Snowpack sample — Snodgrass Mountain, Crested Butte, Colorado (2/4/25, 12:06 PM MST)
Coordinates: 38.923, -106.968
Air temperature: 35 °F
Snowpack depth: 80 cm
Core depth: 80 cm
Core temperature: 32 °F
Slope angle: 14°, slope face: 78°
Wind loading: low
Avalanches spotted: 0
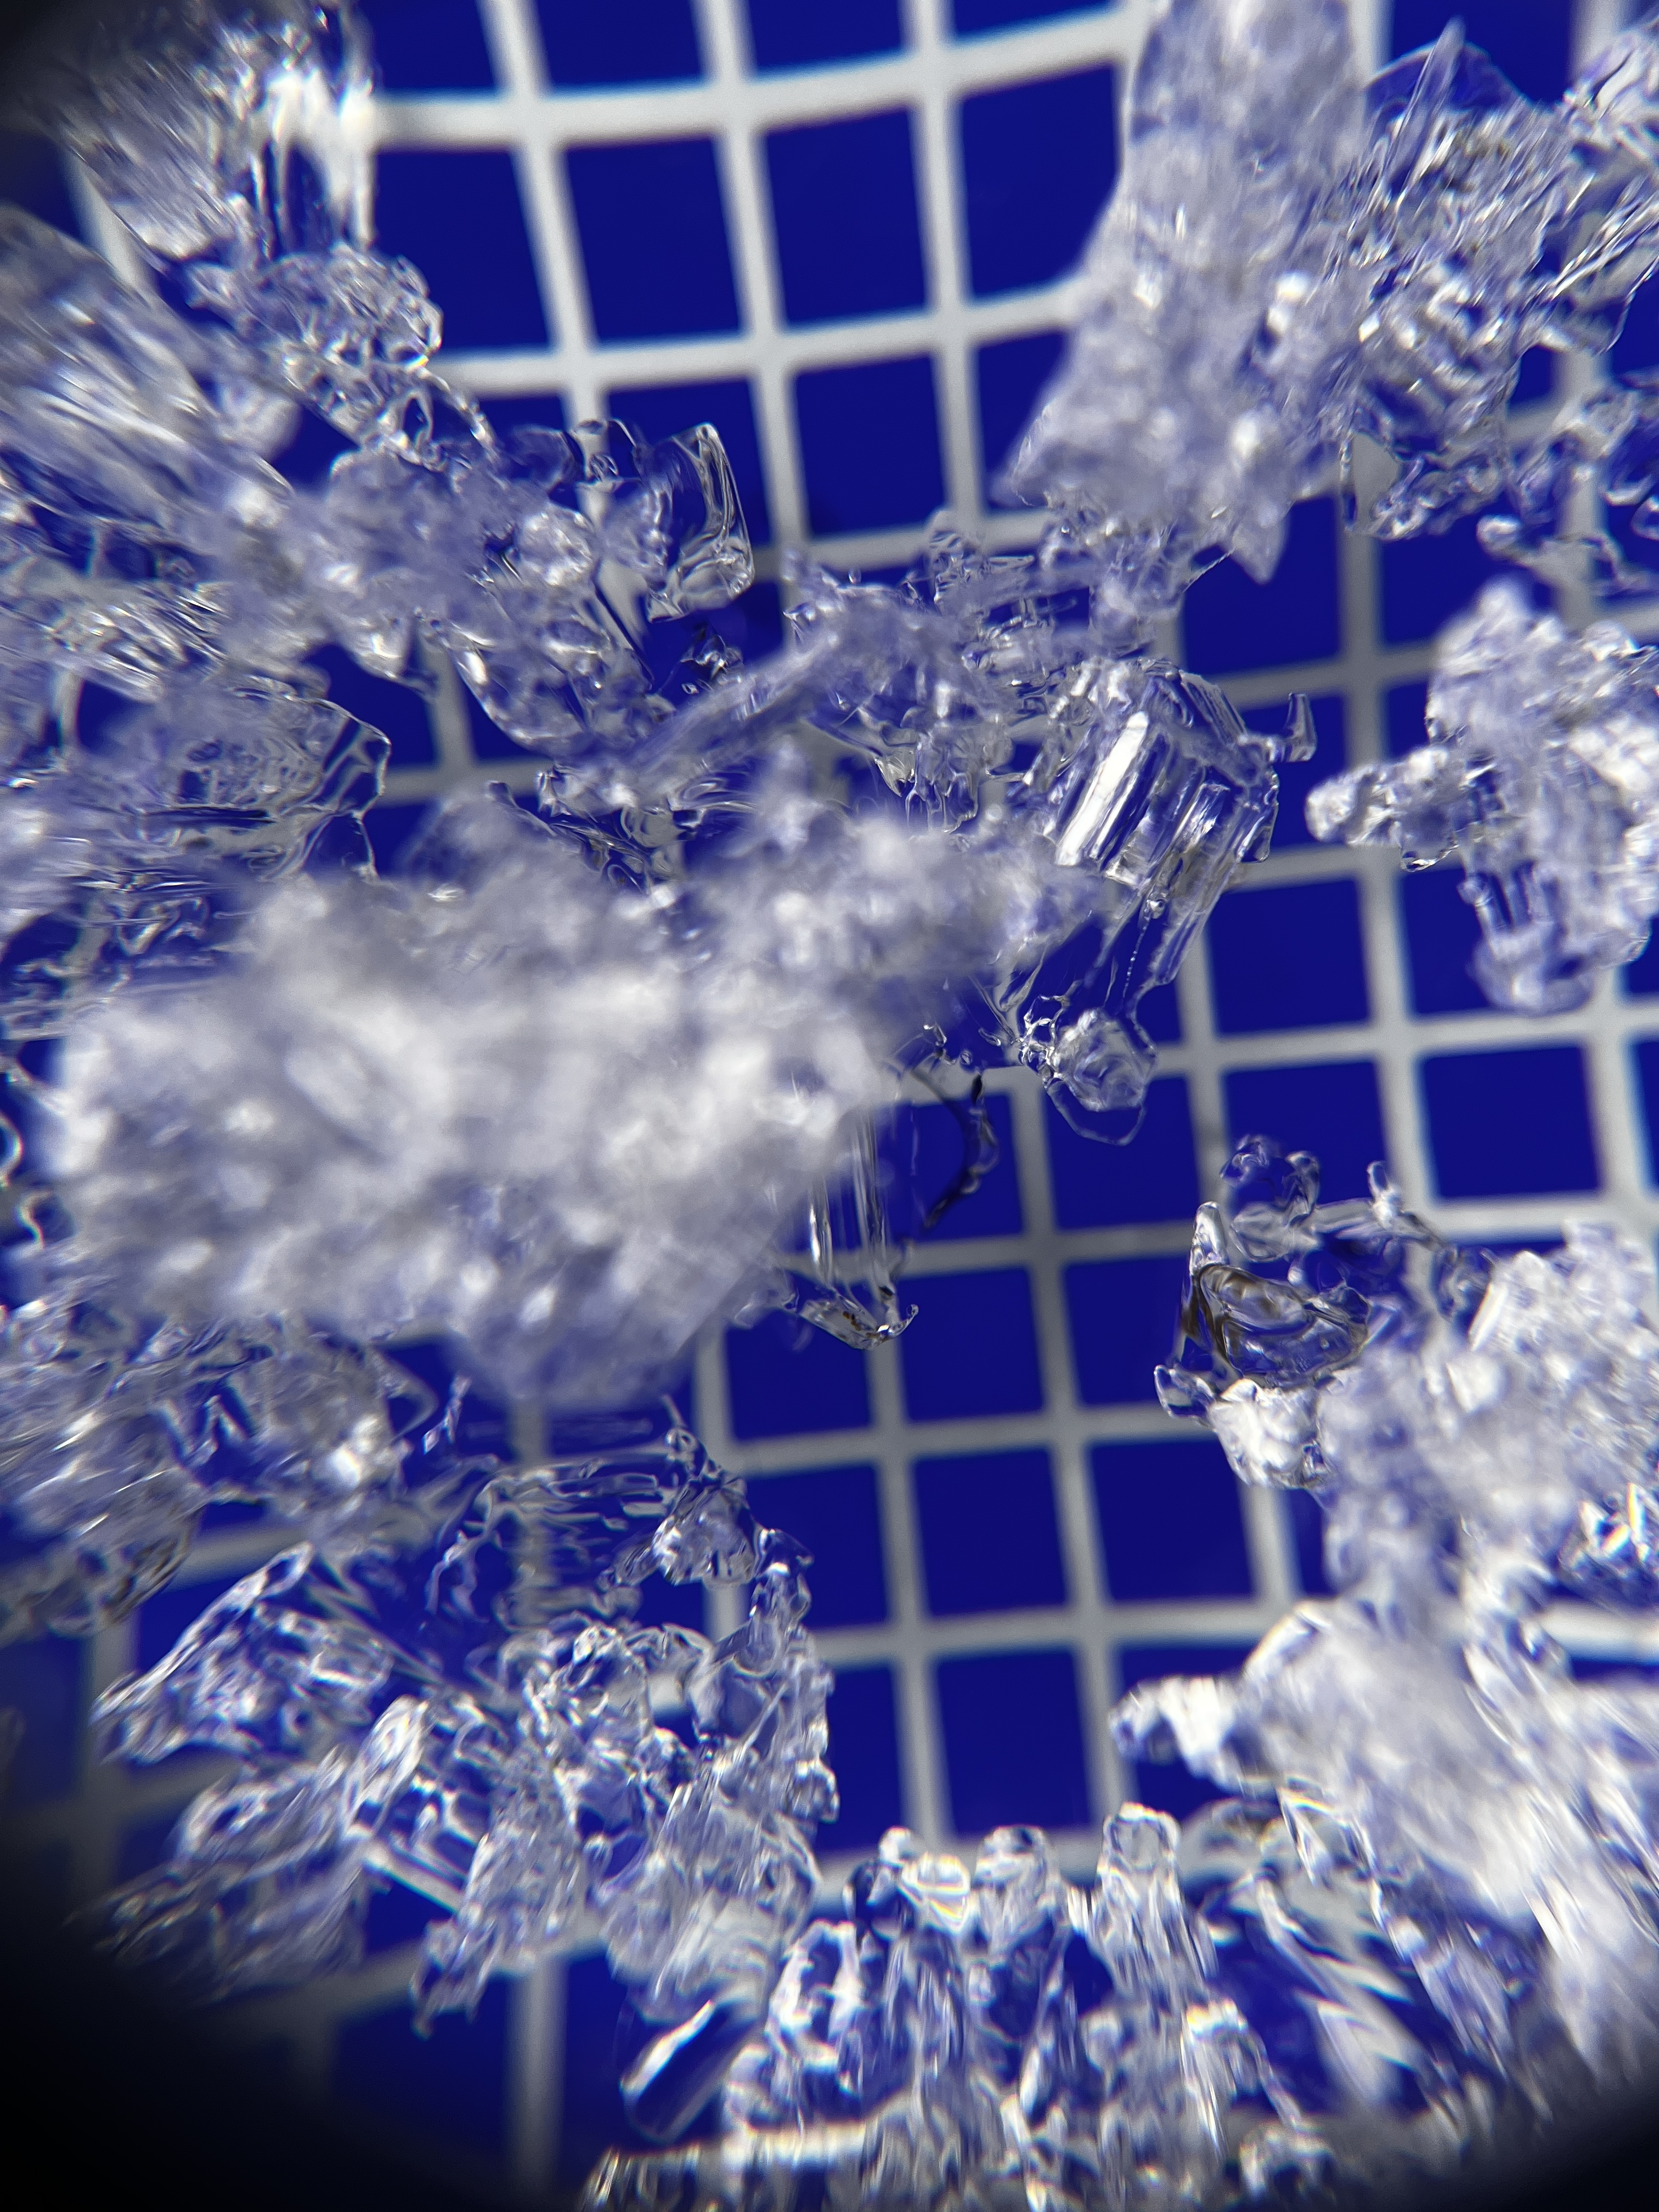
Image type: magnified_profile
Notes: No avalanches nearby, unusually warm weather for the last month reported by residents, Collected 25 yards from treeline